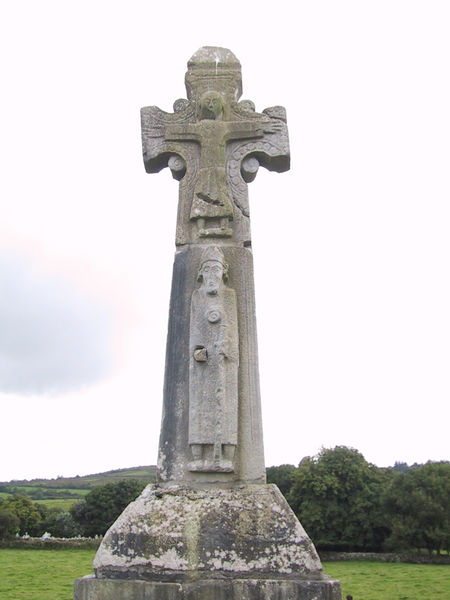
Titel: Hochkreuz von Dysert O’Dea
Standort: Dysert O’Dea (EU - IR)
Schlagwörter: baum, himmel, mann, wolken, bäume, grün, landschaft, grau, hell, hut, gras, park, wiese, ornament, alt, sockel, stein, hügel, natur, figur, kind, england, wald, engel, garten, skulptur, statue, relief, bogen, stab, fels, könig, ornamente, foto, kreuz, pilatus, schnörkel, prister, christus, jesus, kruzifix, verzierungen, stele, schlosspark, keltisch, wegkreuz, bischoff, steinkreuz, verwittert, heillig, ldfoto, hochkreuz, ponzius